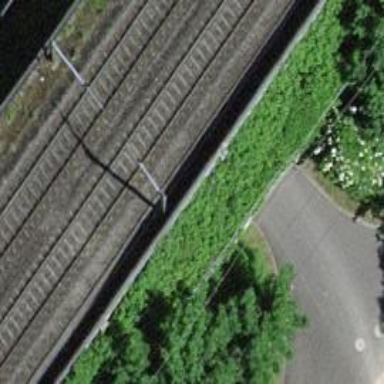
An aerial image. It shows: Single-track railway bridge with electrified contact line.